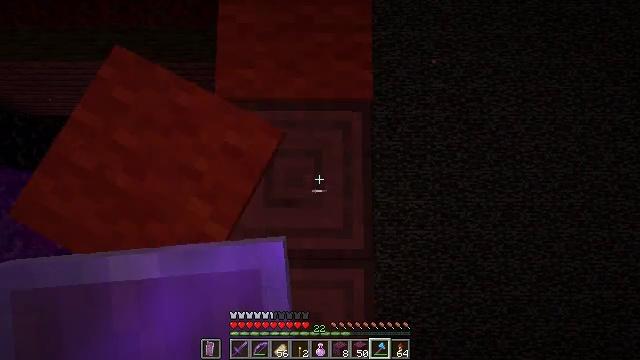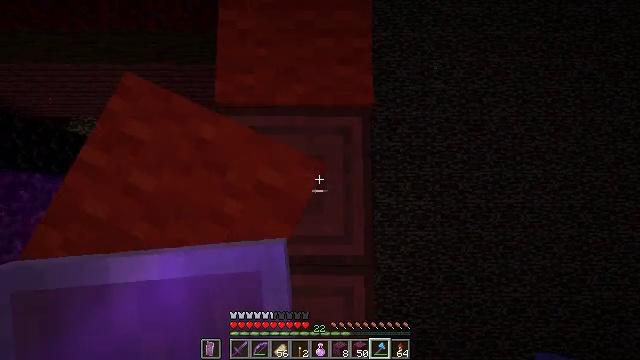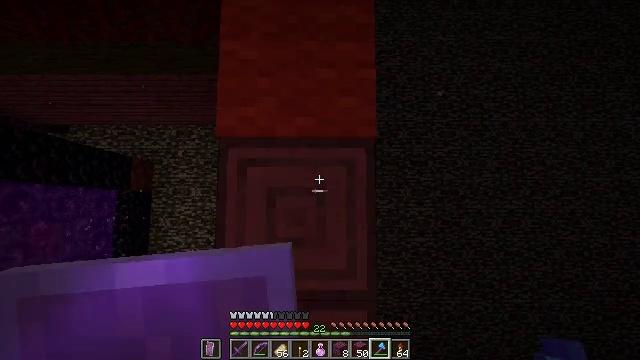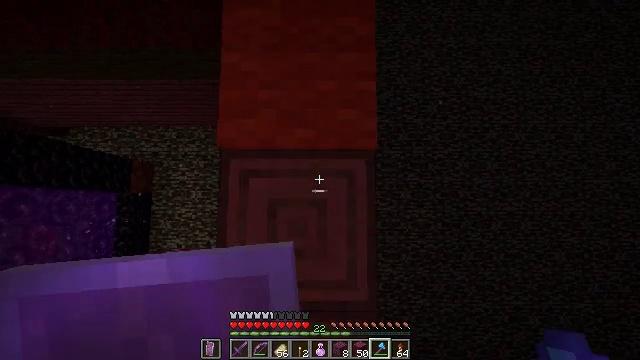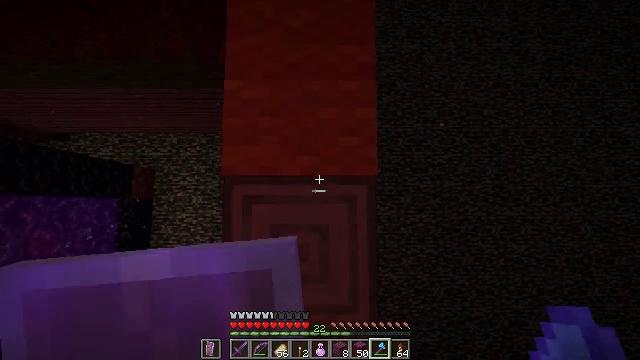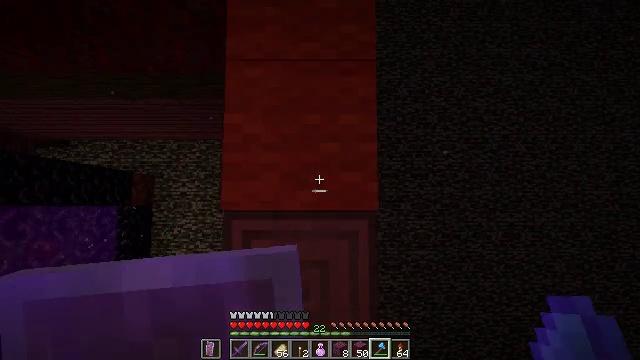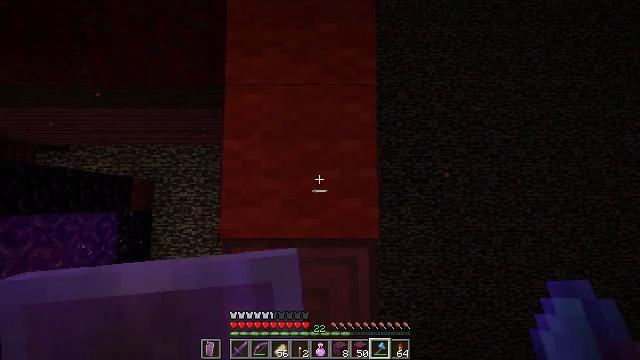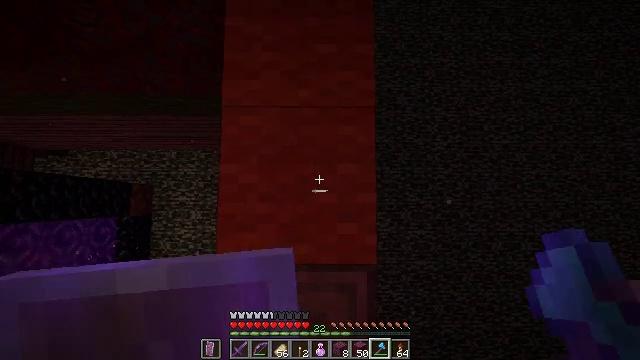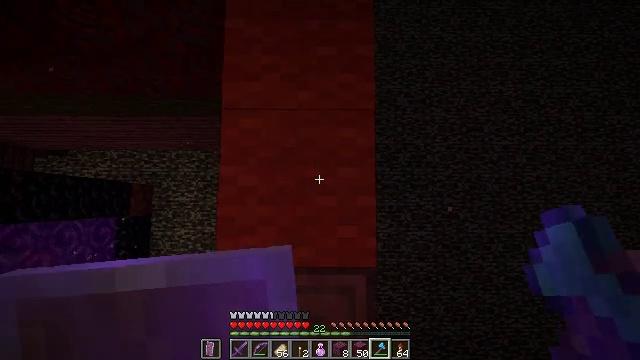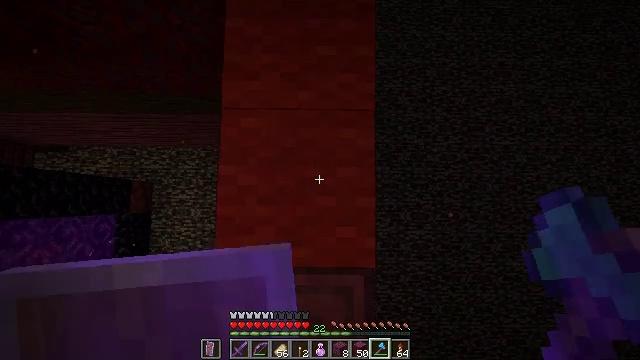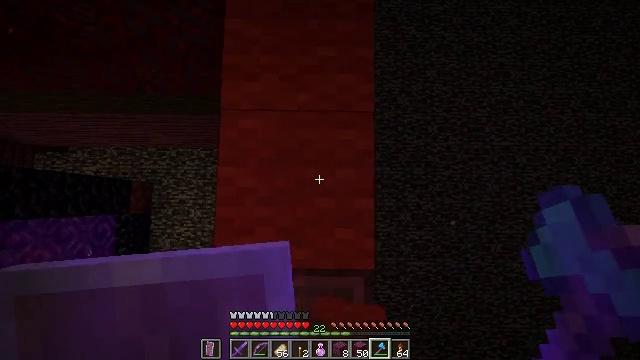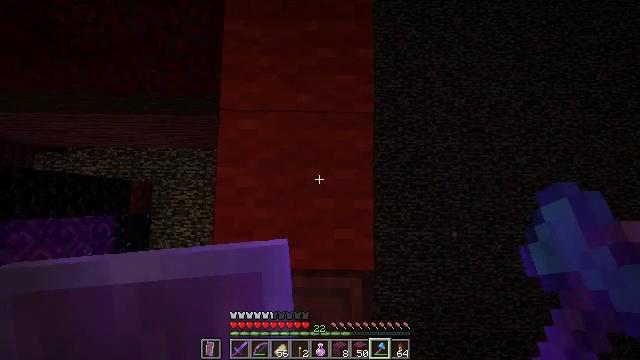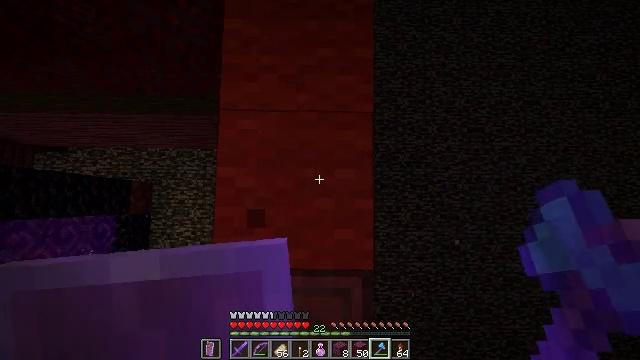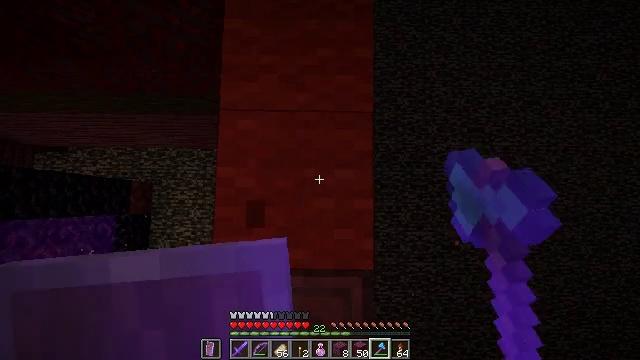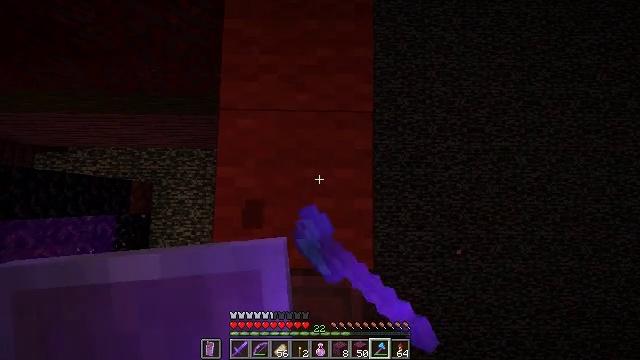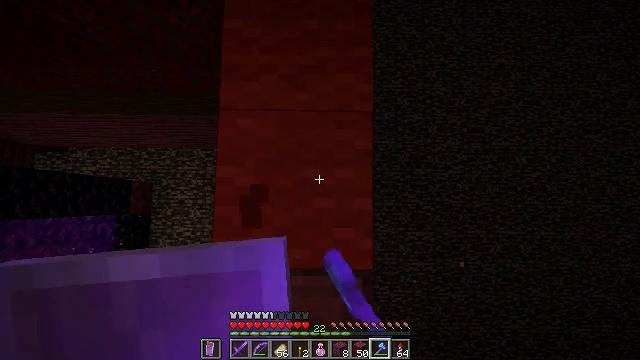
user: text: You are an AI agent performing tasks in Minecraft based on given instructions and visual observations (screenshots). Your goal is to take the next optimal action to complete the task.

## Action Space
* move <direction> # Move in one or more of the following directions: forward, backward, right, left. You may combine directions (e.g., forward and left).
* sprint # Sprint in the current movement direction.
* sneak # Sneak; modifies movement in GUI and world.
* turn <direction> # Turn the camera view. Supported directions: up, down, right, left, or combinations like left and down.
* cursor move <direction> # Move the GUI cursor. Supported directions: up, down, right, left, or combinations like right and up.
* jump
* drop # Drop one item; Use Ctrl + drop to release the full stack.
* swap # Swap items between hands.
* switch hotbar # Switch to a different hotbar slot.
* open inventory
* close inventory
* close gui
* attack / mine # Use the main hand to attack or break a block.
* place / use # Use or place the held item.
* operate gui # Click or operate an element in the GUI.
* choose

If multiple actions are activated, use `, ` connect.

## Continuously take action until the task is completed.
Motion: motion action
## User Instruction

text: Dig up the red carpet.
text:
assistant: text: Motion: move forward
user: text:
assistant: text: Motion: move forward
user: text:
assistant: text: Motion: move forward
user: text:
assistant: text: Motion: move forward
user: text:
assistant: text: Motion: move forward
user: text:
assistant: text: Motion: no_op
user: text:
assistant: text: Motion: no_op
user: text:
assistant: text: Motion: no_op
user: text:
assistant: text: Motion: no_op
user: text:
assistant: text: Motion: no_op
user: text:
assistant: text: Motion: no_op
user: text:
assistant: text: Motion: attack / mine
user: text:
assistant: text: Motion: attack / mine
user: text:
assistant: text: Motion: attack / mine
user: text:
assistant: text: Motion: attack / mine
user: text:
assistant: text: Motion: no_op
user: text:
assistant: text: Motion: no_op
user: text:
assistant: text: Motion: attack / mine
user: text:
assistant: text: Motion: attack / mine
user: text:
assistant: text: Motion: attack / mine
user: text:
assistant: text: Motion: attack / mine
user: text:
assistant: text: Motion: attack / mine
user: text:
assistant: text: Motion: no_op
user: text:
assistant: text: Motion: no_op
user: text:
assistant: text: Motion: no_op
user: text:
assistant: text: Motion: no_op
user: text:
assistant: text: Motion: no_op
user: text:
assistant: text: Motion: no_op
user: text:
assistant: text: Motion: move forward
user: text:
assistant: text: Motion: move forward